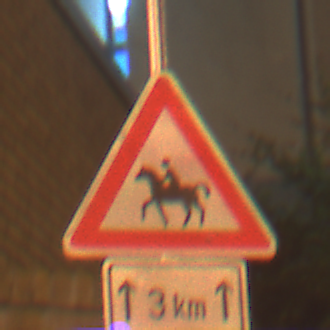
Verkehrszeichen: ReiterRechts
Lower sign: LaengeEinerStrecke2
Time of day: Night
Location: Outdoor (Urban)
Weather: Clear
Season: NotSpecified
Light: Artificial